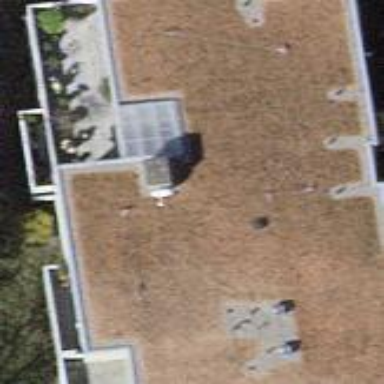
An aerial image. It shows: Flat-roofed building.